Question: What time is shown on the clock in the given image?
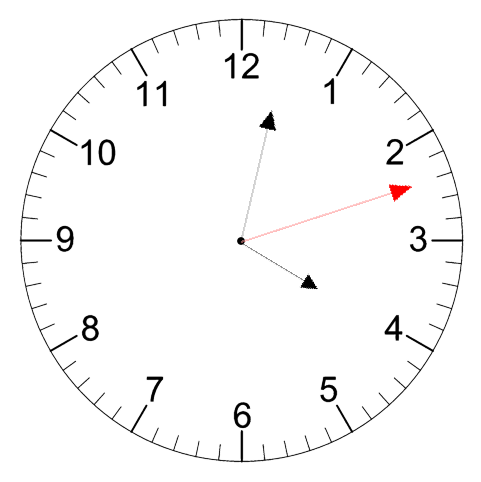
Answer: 04:02:12